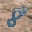
Label: 8